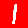
Digit: 1